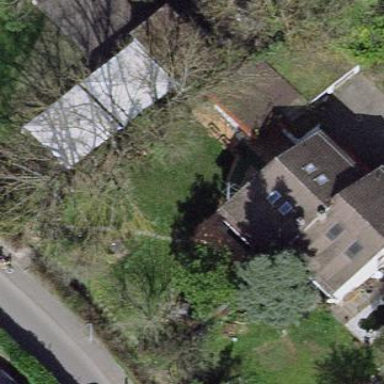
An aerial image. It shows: Garden enclosed by fence.